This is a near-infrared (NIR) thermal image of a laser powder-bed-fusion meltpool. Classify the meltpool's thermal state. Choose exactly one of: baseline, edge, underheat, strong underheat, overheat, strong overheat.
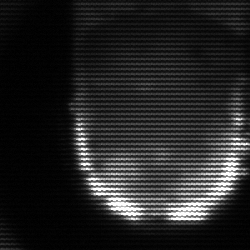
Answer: baseline